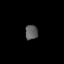
Tissue: lung
Cell type: Endothelial cells
Senescence score: 0.5747
Nuclear area (px): 181
Mean DAPI intensity: 94.564